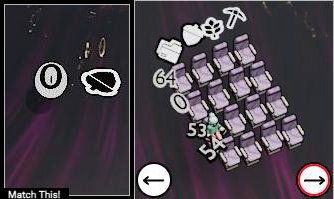
Task: seats
Answer: no